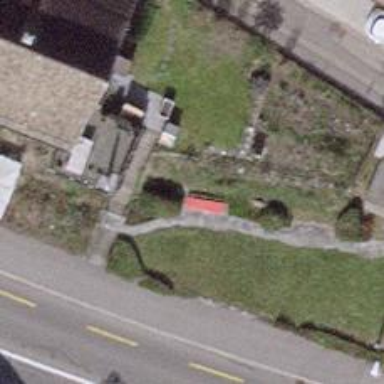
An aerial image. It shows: Red bench.